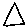
Label: triangle